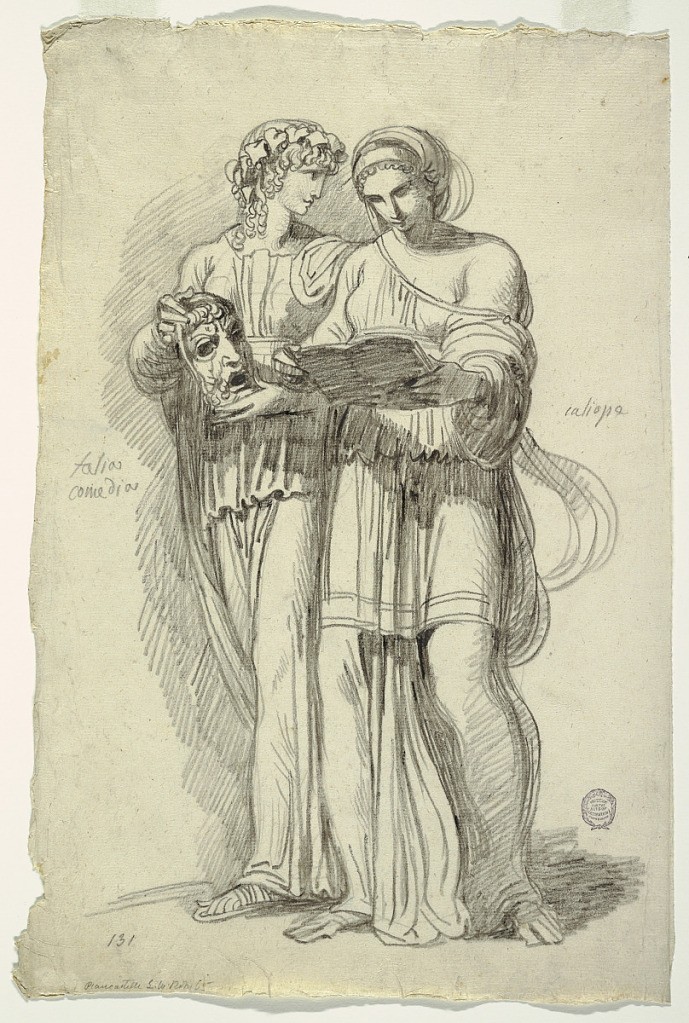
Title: Thalia, Muse of Comedy and Calliope, Muse of Epic Poetry
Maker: Felice Giani, Italian, 1758–1823
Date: ca. 1820
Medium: Black chalk on laid paper
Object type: Drawing
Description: Two women walking to the left. Calliope, at right, reads a book and Thalia, at left holds a mask.